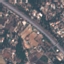
Land use / land cover class: Highway